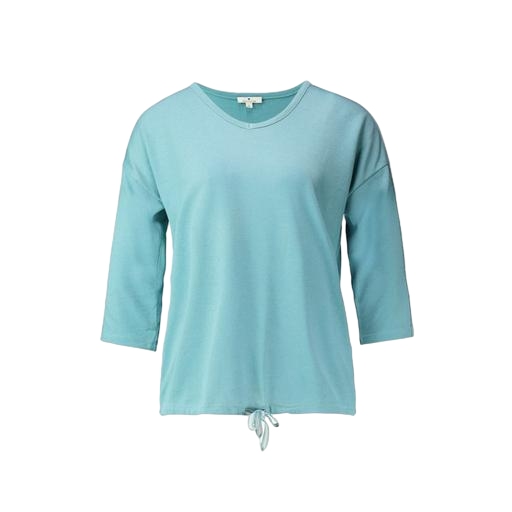
loose fit t-shirt, drawstring jersey t-shirt, blue relaxed fit t-shirt, white background